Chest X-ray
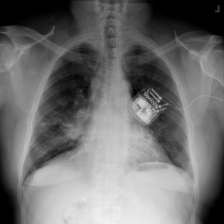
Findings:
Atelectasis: negative
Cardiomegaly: negative
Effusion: negative
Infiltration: positive
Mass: negative
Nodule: negative
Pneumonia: negative
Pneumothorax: negative
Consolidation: positive
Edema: negative
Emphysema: negative
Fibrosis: negative
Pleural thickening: negative
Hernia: negative